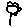
Label: flower